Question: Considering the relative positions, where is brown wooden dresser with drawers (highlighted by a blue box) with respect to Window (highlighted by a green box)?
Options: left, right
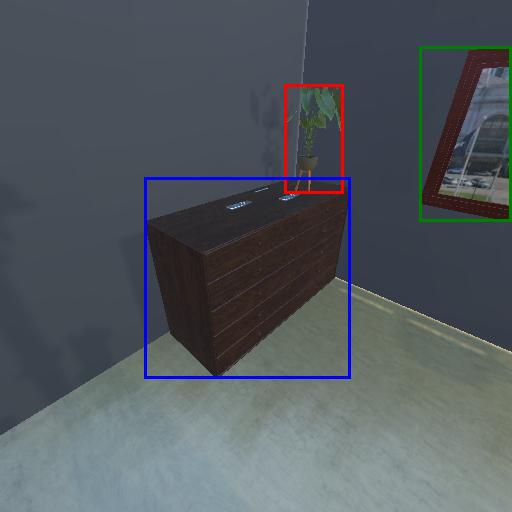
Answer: left